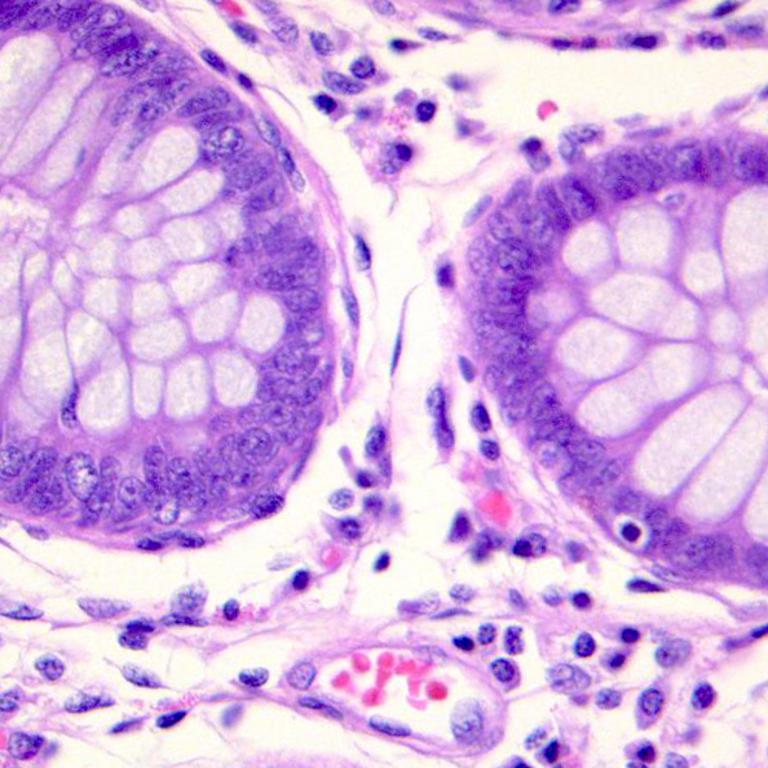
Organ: colon
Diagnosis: benign